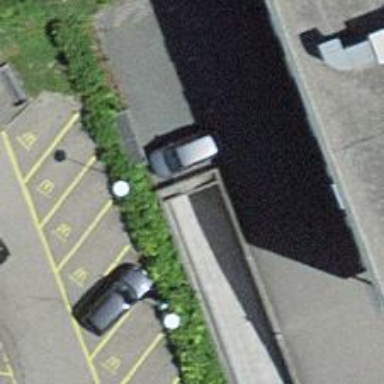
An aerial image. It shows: Parking entrance.